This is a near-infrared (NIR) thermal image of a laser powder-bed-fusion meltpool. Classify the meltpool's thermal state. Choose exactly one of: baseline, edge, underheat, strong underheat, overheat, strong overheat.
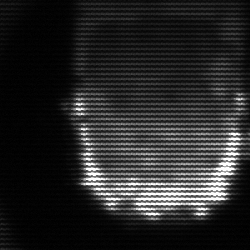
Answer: baseline